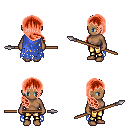
a pixel art fantasy rpg character, female body template, human, dark skin, blue tattered cape, gold greaves, red right-swept hairstyle, spear, four views (front, back, left, right), 2x2 character sprite sheet, small pixel art, hard edges, no anti-aliasing